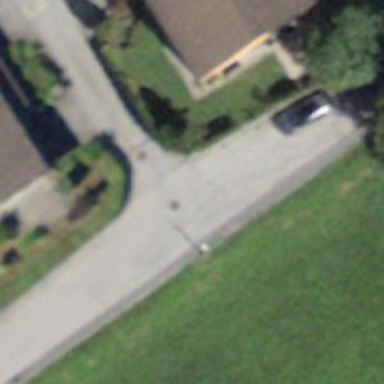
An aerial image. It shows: Asphalt road designated for service vehicles.